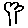
Label: tree